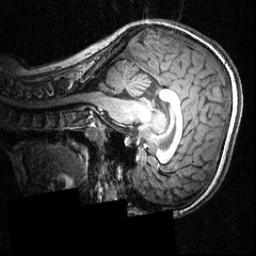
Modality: T1w
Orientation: sagittal
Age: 12
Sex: female
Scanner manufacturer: siemens
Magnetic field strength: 3.951 T
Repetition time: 1.5 s
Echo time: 0.00335 s